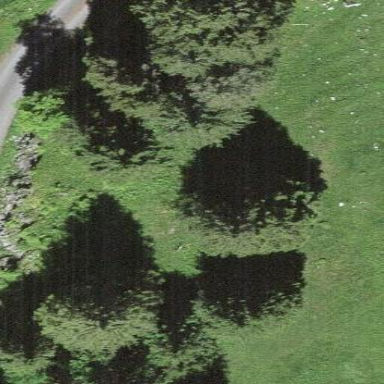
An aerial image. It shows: Forest area dominated by needle-leaved trees.